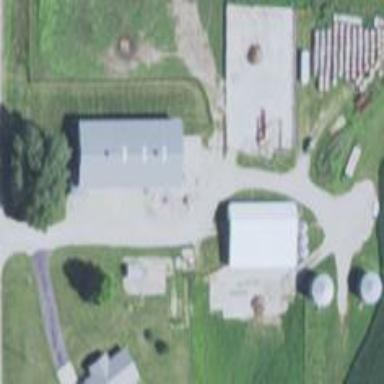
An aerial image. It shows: Farmyard area.